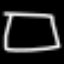
Label: square